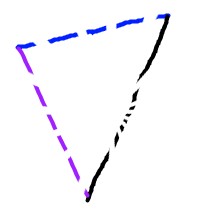
Shape: triangle